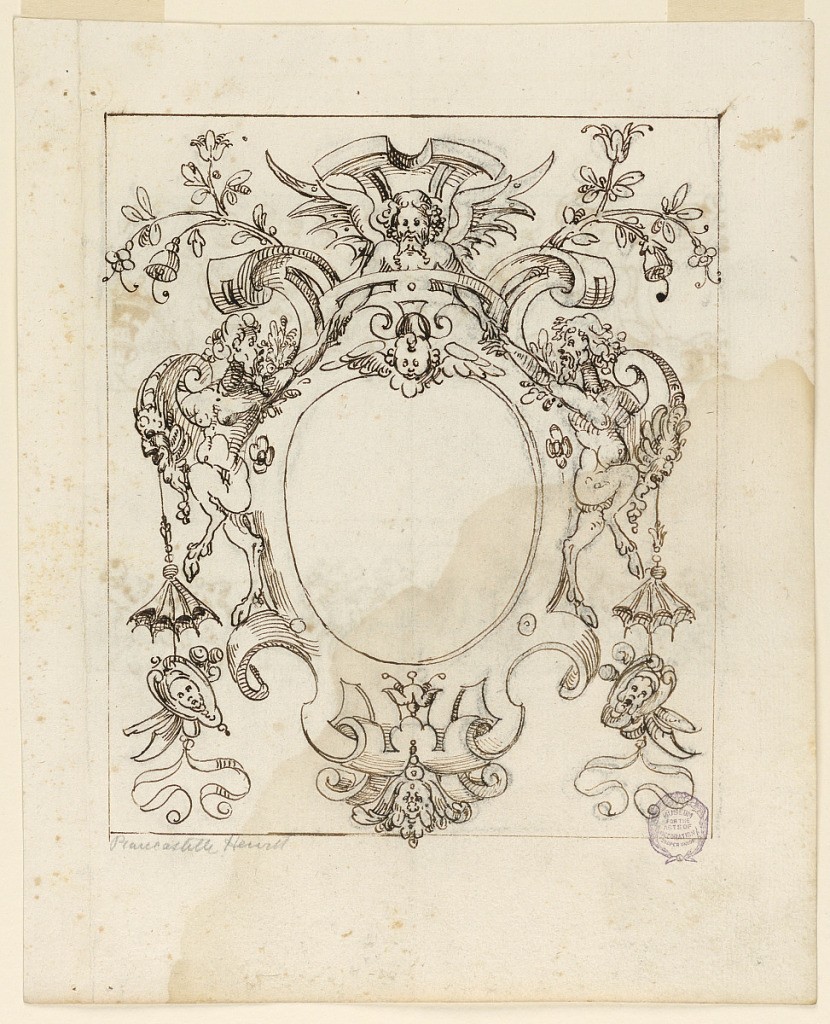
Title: Grotesque Design
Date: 1600–1625
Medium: Charcoal, pen and ink on paper
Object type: Drawing
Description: Two hooved creatures, each with a large horned head, frame a blank central oval. Above, a bearded winged figure and strapwork with flowers.